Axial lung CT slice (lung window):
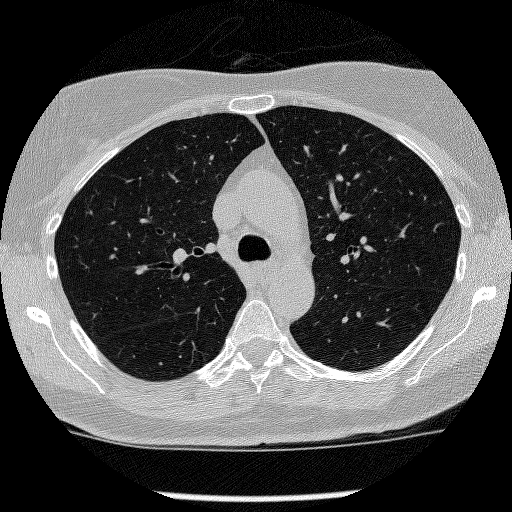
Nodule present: no